You are looking at the envelope spectrum of a bearing's vibration signal. The marked vertical lines are the theoretical fault frequencies for the outer race, inner race, rolling elements, and cage. Based on the visible evidence, which condition applies: normal, inner_race, outer_race, ball?
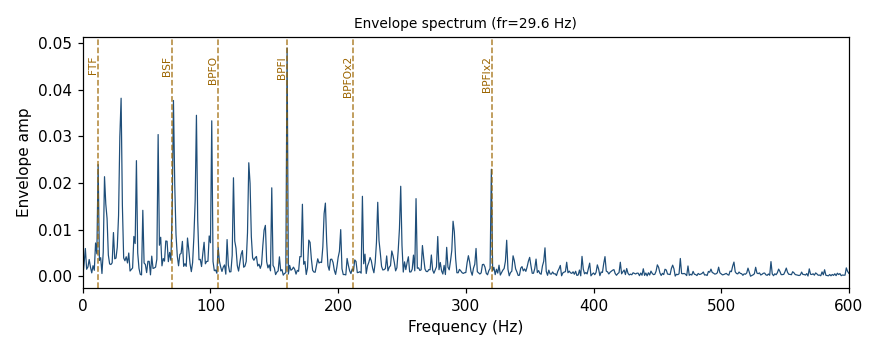
Answer: inner_race